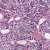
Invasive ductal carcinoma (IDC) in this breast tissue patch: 1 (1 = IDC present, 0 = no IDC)